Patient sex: M
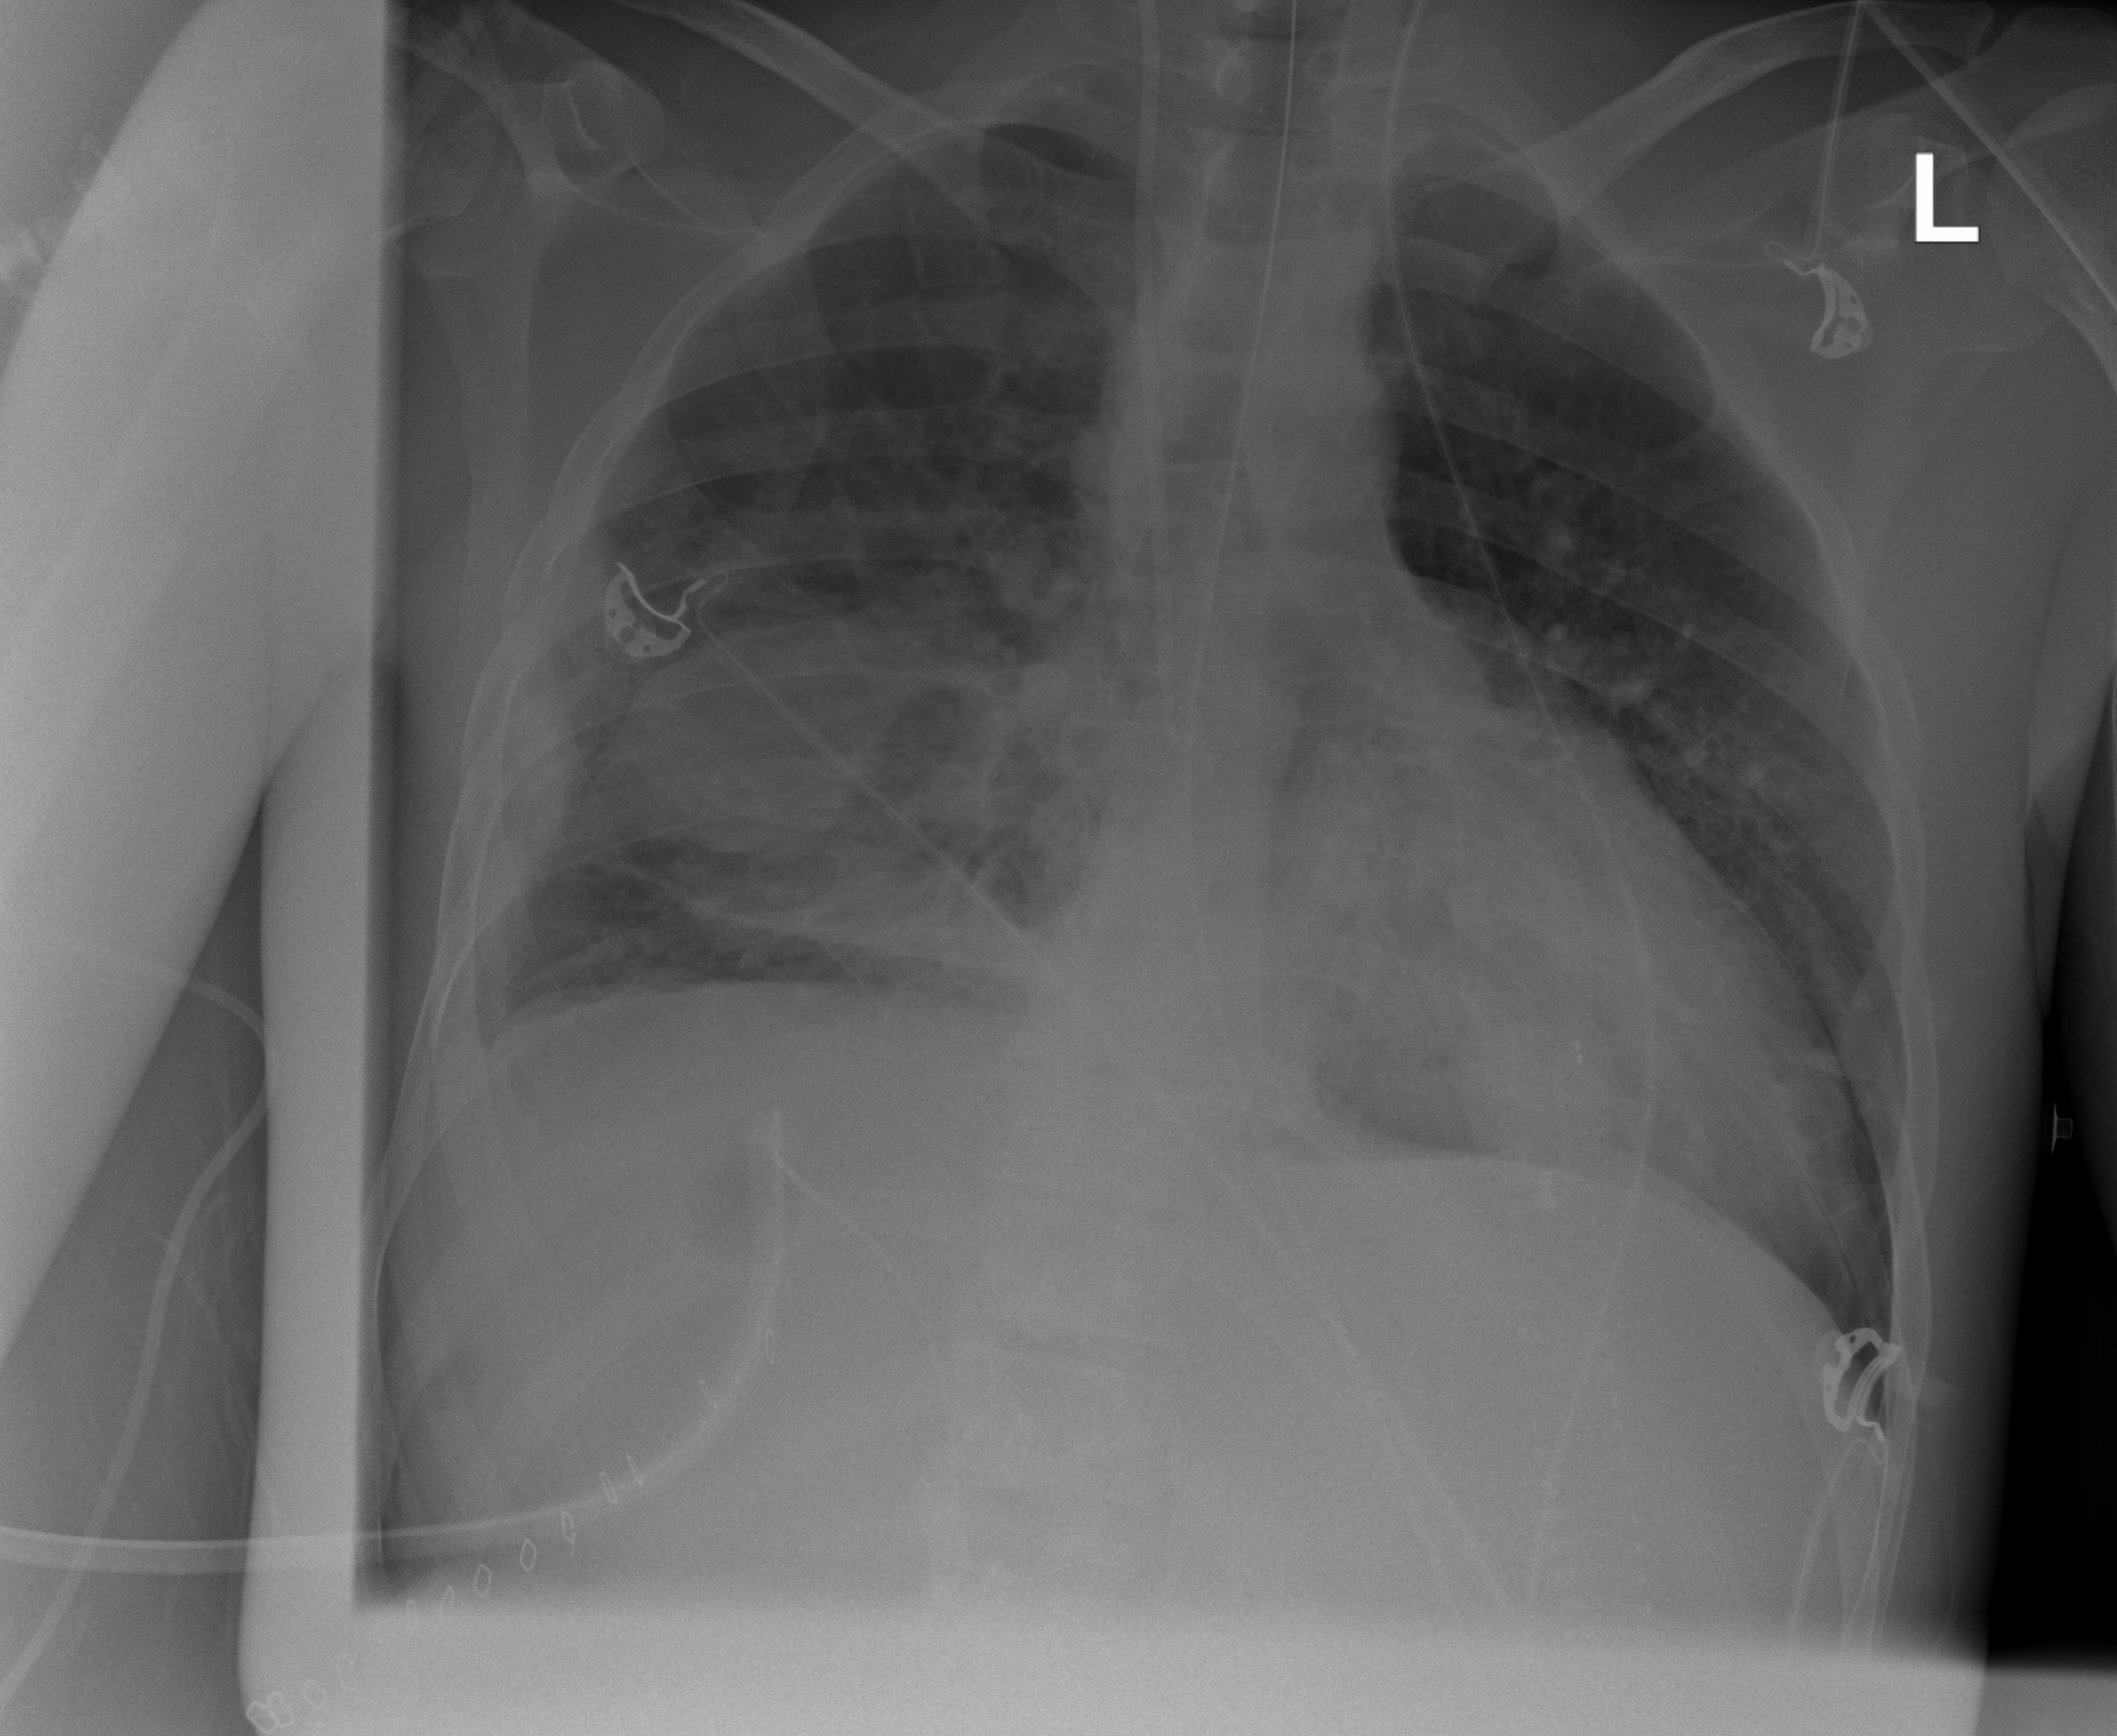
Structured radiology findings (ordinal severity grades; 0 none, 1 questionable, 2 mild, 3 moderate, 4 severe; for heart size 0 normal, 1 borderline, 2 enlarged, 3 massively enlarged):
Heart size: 0
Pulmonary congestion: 0
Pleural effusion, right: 2
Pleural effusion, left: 0
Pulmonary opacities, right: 2
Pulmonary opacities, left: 0
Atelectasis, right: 2
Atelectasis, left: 0